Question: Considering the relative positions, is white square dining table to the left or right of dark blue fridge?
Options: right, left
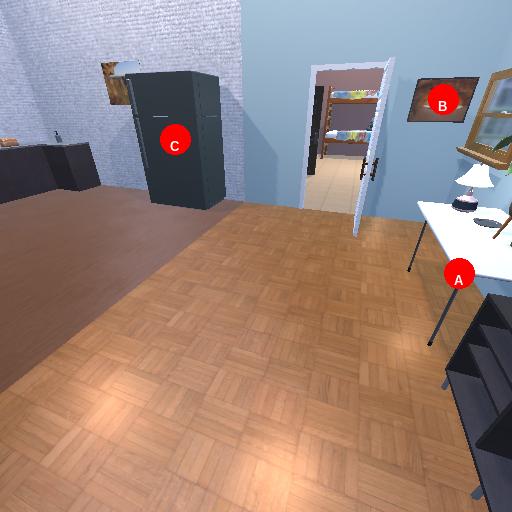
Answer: right